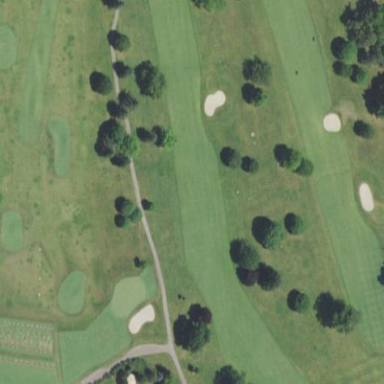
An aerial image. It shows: Scenic golf fairway.